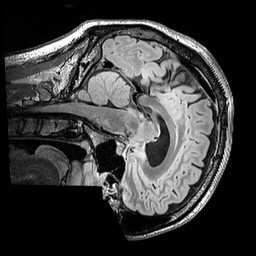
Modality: FLAIR
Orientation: sagittal
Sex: male
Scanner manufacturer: siemens
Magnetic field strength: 3 T
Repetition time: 5 s
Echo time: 0.395 s